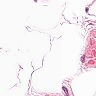
Metastatic tissue present: no